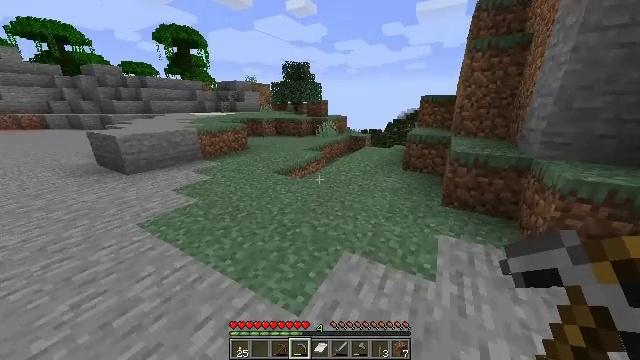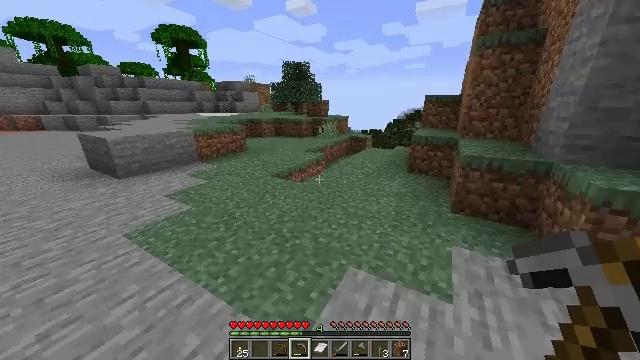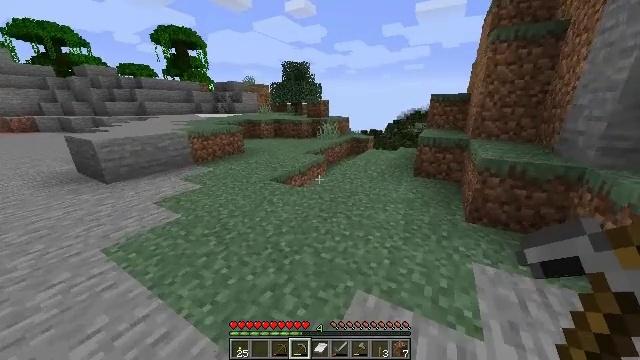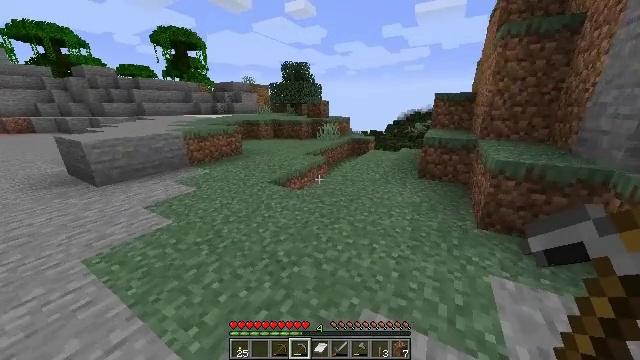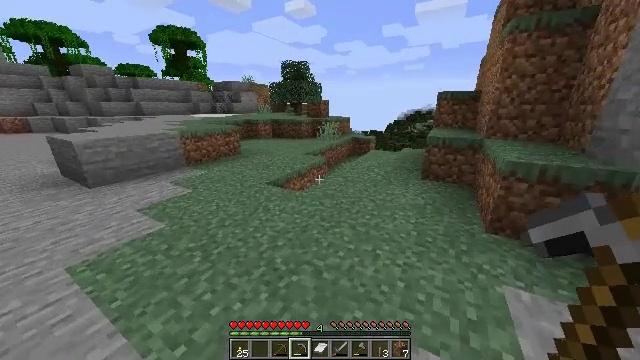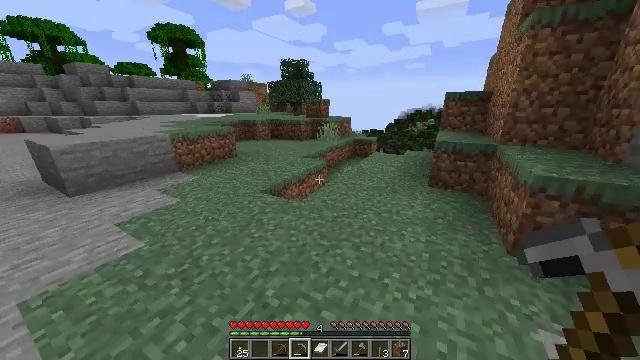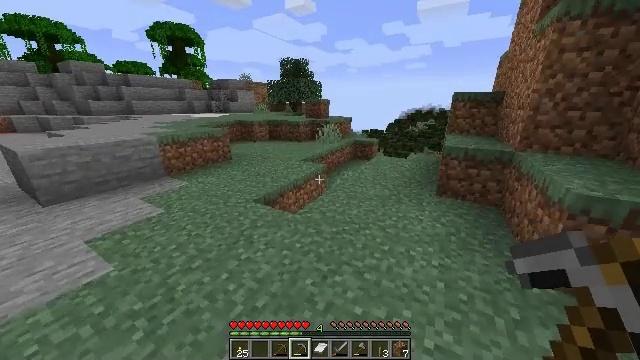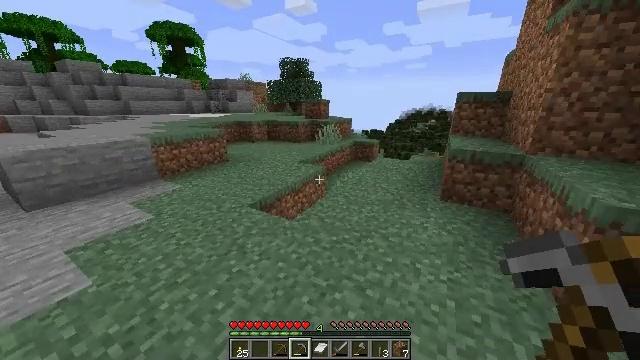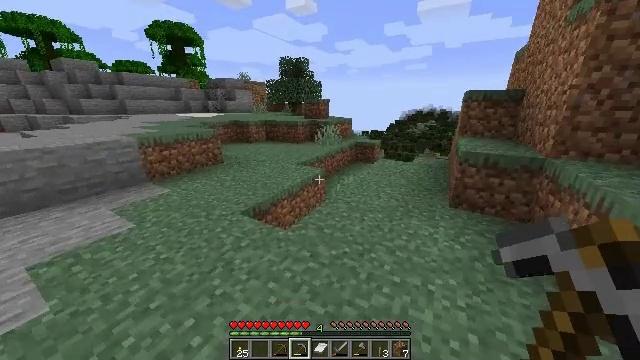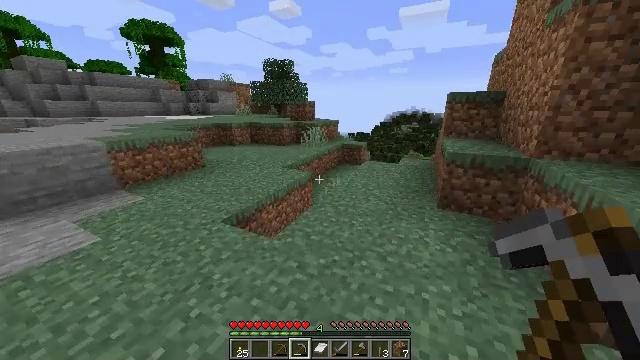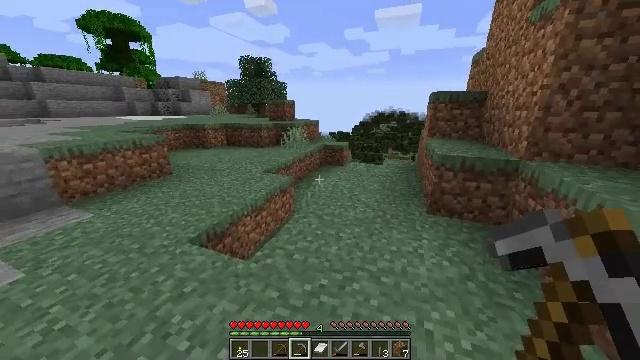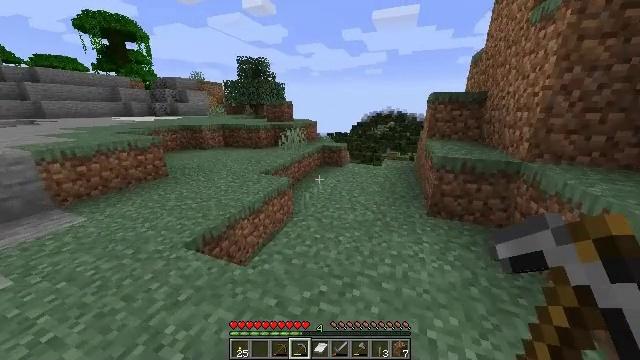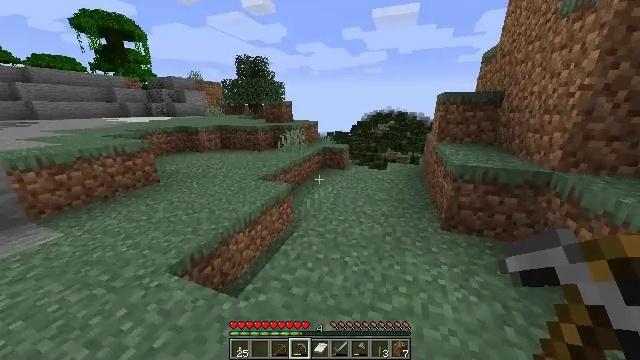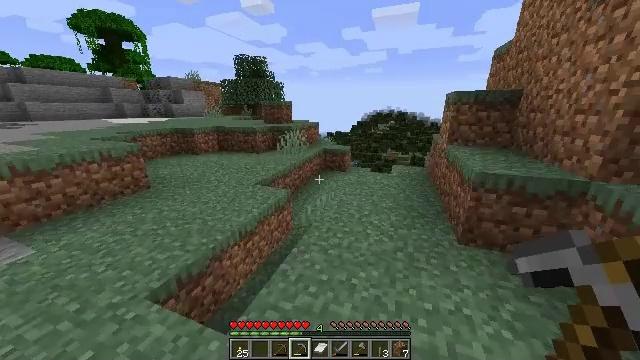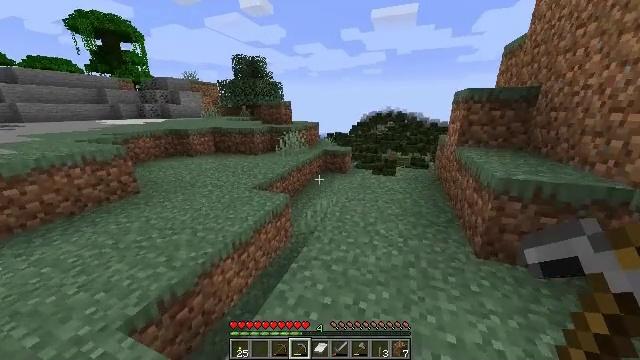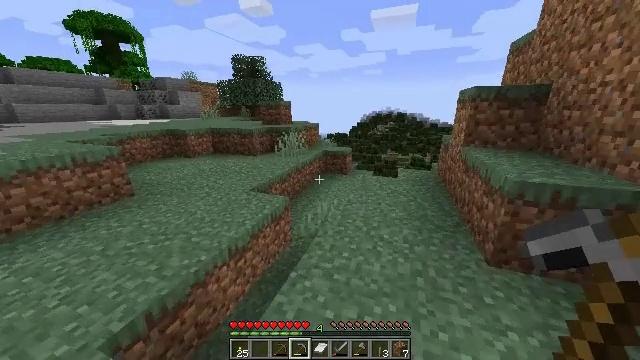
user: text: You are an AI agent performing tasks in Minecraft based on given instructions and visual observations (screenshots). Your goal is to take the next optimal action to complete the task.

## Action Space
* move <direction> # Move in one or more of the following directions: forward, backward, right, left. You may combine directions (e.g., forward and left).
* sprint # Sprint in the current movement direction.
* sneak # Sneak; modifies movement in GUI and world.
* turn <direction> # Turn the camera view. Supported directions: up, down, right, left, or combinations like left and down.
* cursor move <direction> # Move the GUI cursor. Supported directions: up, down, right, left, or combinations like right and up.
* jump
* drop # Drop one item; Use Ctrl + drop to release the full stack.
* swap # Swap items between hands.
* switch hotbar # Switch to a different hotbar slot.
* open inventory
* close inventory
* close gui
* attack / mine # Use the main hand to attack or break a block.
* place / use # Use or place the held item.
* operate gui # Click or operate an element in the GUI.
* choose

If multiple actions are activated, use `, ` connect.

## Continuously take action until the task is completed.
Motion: motion action
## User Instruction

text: Harvest sugar cane from the plant.
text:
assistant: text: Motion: move forward, sprint
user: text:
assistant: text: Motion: move forward, sprint
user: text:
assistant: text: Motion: move forward, sprint
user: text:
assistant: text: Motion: move forward, sprint
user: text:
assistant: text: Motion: move forward, sprint
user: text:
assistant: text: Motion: move forward, sprint
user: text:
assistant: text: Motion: move forward, sprint
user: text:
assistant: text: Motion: move forward, sprint
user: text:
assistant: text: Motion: move forward, sprint, turn right
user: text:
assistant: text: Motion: move forward, sprint, turn right
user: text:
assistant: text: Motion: move forward, sprint
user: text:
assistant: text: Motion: move forward, sprint
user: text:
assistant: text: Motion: move forward, sprint
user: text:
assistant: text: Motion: move forward, sprint
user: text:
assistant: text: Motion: move forward, sprint
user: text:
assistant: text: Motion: move forward, sprint
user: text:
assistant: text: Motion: move forward, sprint
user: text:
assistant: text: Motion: move forward, sprint, turn right
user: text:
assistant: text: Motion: move forward, sprint, turn right
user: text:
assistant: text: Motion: move forward, sprint, turn right
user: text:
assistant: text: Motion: move forward, sprint, turn right
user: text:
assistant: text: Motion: move forward, sprint, turn right
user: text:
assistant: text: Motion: move forward, sprint, turn right
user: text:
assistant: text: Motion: move forward, sprint, turn right
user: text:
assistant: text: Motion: move forward, sprint, turn right
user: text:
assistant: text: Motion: move forward, sprint
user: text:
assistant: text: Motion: move forward, sprint
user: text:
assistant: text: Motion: move forward, sprint
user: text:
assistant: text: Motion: move forward, sprint
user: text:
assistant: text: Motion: move forward, sprint